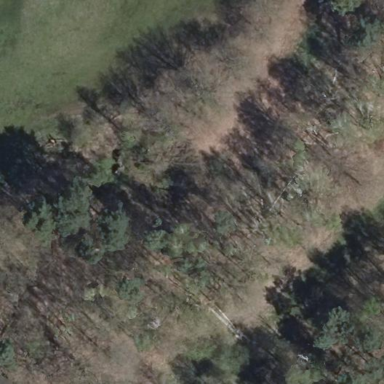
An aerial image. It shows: Deciduous broadleaved woodland.